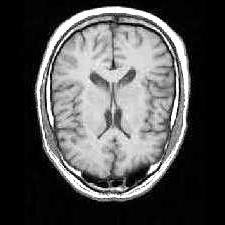
Label: notumor